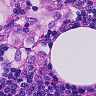
Metastatic tissue present: yes